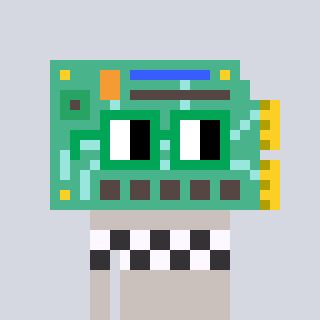
a pixel art character with square green glasses, a chipboard-shaped head and a foggrey-colored body on a cool background